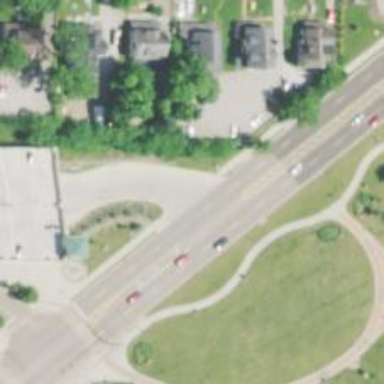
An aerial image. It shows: Crossing on the footway.